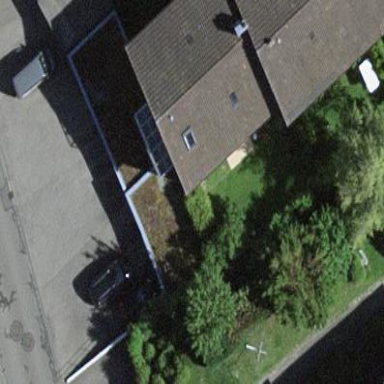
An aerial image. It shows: Group of garages.